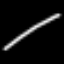
Label: line